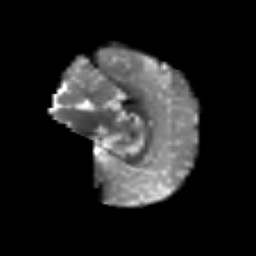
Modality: T2w
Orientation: sagittal
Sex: female
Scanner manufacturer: siemens
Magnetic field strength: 3 T
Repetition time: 5 s
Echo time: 0.071 s